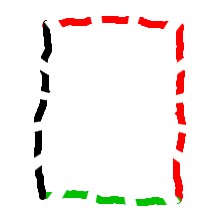
Shape: rectangle